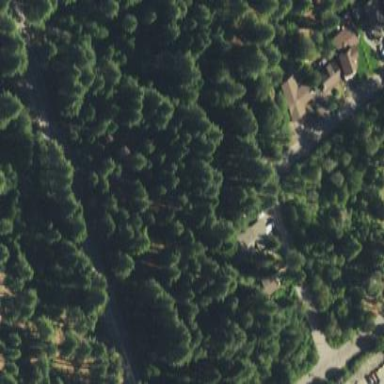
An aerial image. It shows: Evergreen forest with needle-leaved trees.